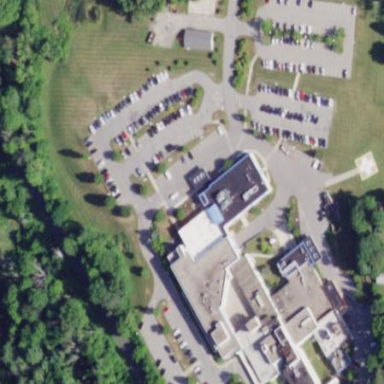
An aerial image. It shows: Healthcare facility identified as hospital.